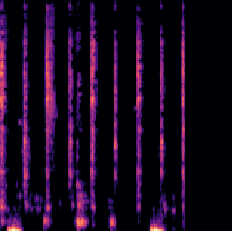
Sound class: Clock tick